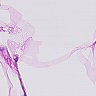
Metastatic tissue present: no